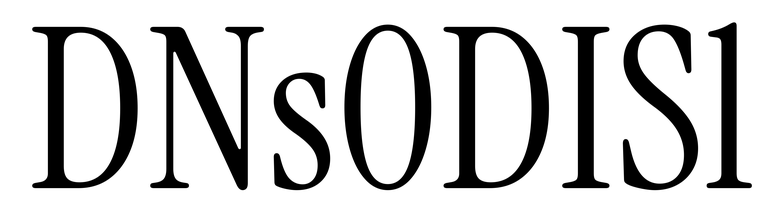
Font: InstrumentSerif-Regular